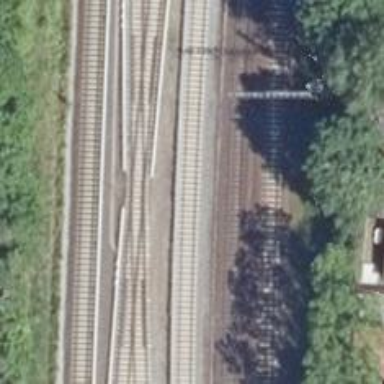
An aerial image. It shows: Railway crossing.